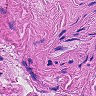
Metastatic tissue present: no